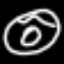
Label: donut